Question: When I try to execute my application all the data's in the database are getting displayed and instead of storing image I stored its path in DB and displaying the image but when I render it in chrome it says
> Error: 404 not found
But when I check it physically the images are present in folder where I uploaded.

'''
[HttpPost]
public ActionResult UploadFile()
{
var file = Request.Files[0];
var path = Path.Combine(Server.MapPath("~/Photos"), file.FileName);
file.SaveAs(path);
// prepare a relative path to be stored in the database and used to display later on.
var filename = path;
// save to db
return Json(filename.ToString(), JsonRequestBehavior.AllowGet);
}
'''
'''
<h2>EmpdetList</h2>
<table class="table table-bordered table-hover table-striped" ng- table="tableParams" show-filter="true">
<tr ng-repeat="Empdet in EmpdetList">
<td data-title="'Id'" filter="{ 'Id': 'text' }" sortable="'Id'">{{Empdet.Id}}</td>
<td data-title="'FirstName'" sortable="'FirstName'" filter="{ 'FirstName': 'text' }">{{Empdet.FirstName}}</td>
<td data-title="'LastName'" sortable="'LastName'" filter="{ 'LastName': 'text' }" >{{Empdet.LastName}}</td>
<td data-title="'Email'" sortable="'Email'" filter="{ 'Email': 'text' }">{{Empdet.Email}}</td>
<td data-title="'PhotoText'" sortable="'PhotoText'" filter="{ 'PhotoText': 'text' }"><img ng-src={{Empdet.PhotoText}} class="img-responsive"/></td>
<td data-title="'Age'" sortable="'Age'" filter="{ 'Age': 'text' }">{{Empdet.Age}}</td>
<td data-title="'Action'">
<div data-toggle="modal" data-id="{{Empdet.Id}}" data-index="{{$index}}" data-name="{{Empdet.Id}}" ng-click="DeleteEmployee(Empdet.Id)" title='Click to delete the Account' class="open-confirm-delete fa fa-trash-o deleterow" style="height: 24px!important;">
</div>
</td>
</tr>
</table>
'''
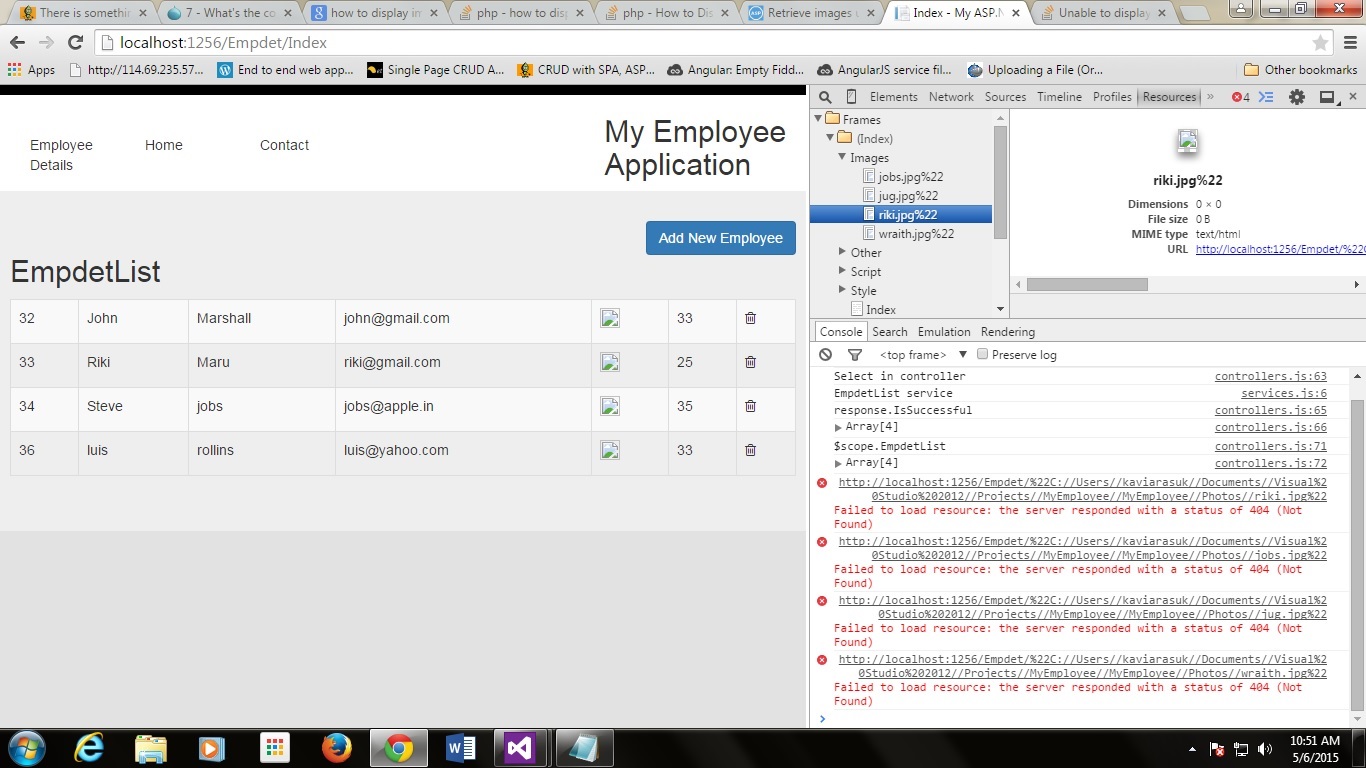
Answer: You returned the absolute 'path' ('C:/...') of the image on file system.
You have to return the relative path of the image to the server. Because you want the path to be '/Photos/image.png'.
'''
var filename = Url.Content("~/Photos/" + file.FileName);
'''
The code will change like below.
'''
[HttpPost]
public ActionResult UploadFile()
{
var file = Request.Files[0];
var path = Path.Combine(Server.MapPath("~/Photos"), file.FileName);
file.SaveAs(path);
// prepare a relative path to be stored in the database and used to display later on.
var filename = Url.Content("~/Photos/" + file.FileName);
// save to db
return Json(filename.ToString(), JsonRequestBehavior.AllowGet);
}
'''